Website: crate-barrel
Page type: billing-address
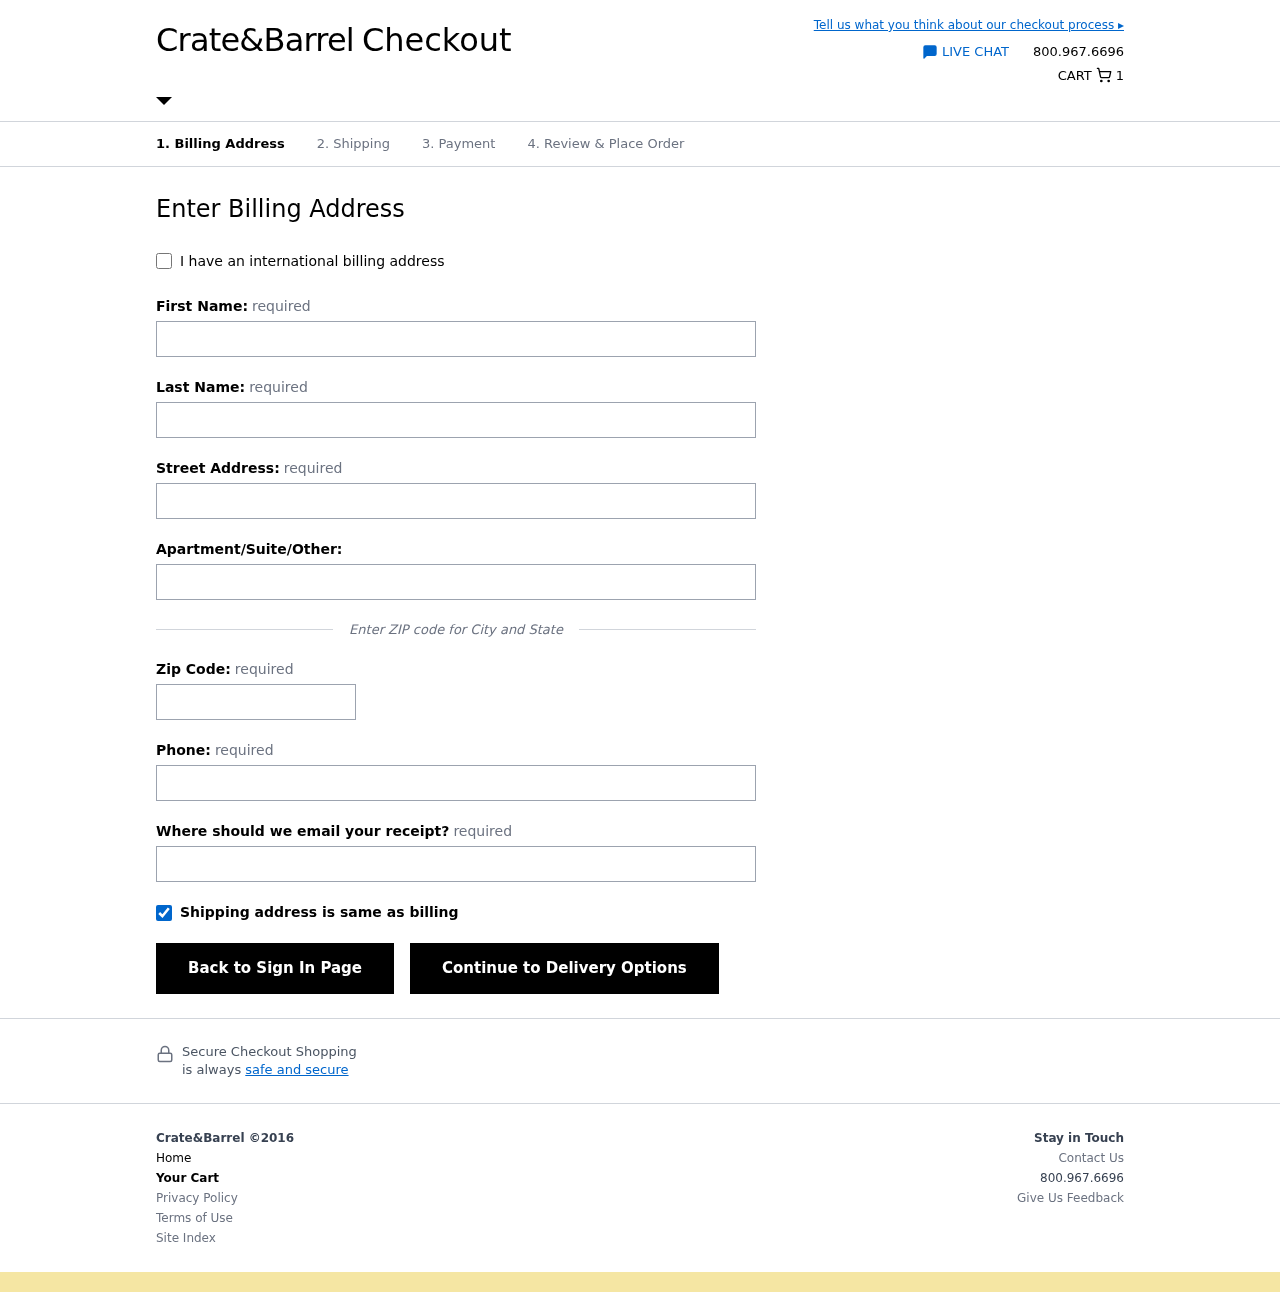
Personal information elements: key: PII_EMAIL
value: andres.alexander@yahoo.com
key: PII_FIRSTNAME
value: Andres
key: PII_LASTNAME
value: Alexander
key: PII_PHONE
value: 3353782349
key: PII_POSTCODE
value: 77381
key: PII_STREET
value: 38674 Dixon Club
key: PII_STREET2
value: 823 Kelly Pike Apt. 237
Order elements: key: ORDER_NUM_ITEMS
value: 1